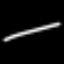
Label: line